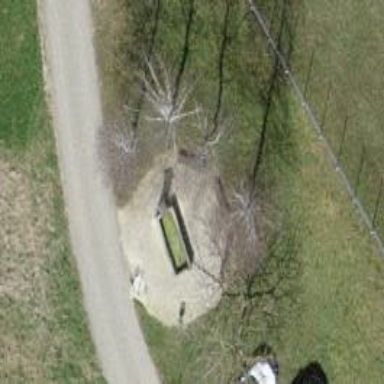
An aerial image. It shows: Fountain.